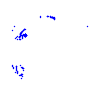
Particle: proton